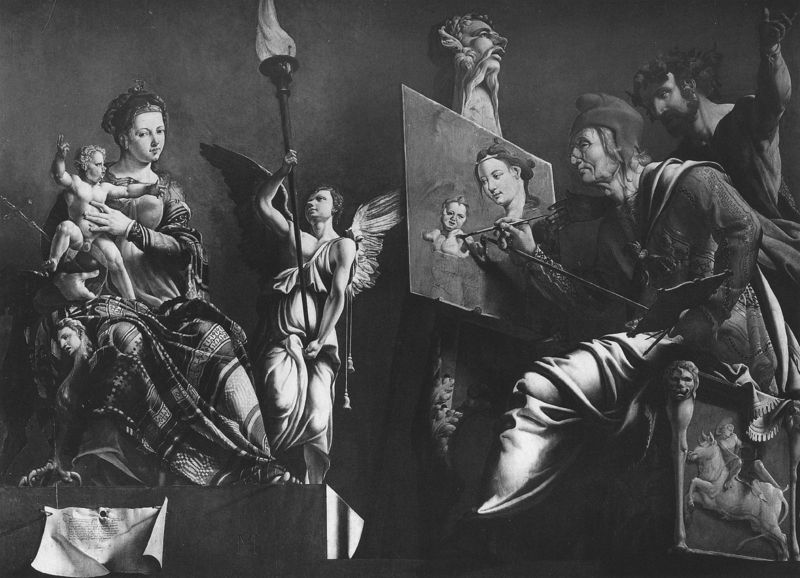
Titel: Der hl. Lukas malt die Madonna
Künstler: Maerten van Heemskerck
Institution: Haarlem, Frans Hals Museum
Schlagwörter: flügel, gemälde, mann, weiß, frau, kleid, licht, männer, schwarz, zeichen, malerei, bibel, bild, portrait, porträt, decke, kind, renaissance, pferd, engel, skulptur, schrift, papier, modell, kuh, muskeln, atelier, maler, staffelei, faltenwurf, podest, antike, flamme, knabe, zettel, schwarzweiß, brille, selbstbildnis, leinwand, lorbeer, malen, palette, pinsel, zunft, satyr, gelehrter, herme, löwe, maria, madonna, stier, fackel, zeichner, pallette, malt, kinde, lukas, paragone, cartellino, haarlem, utrecht, 16. jahrhundert, 17. jahrhundert, heemskerk, maerten, künsteler